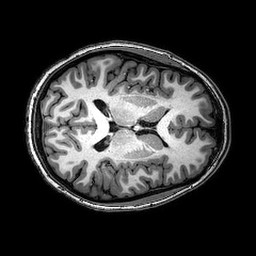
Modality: T1w
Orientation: axial
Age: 20
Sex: female
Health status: healthy
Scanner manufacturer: philips
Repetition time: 0.008172 s
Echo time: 0.00374 s